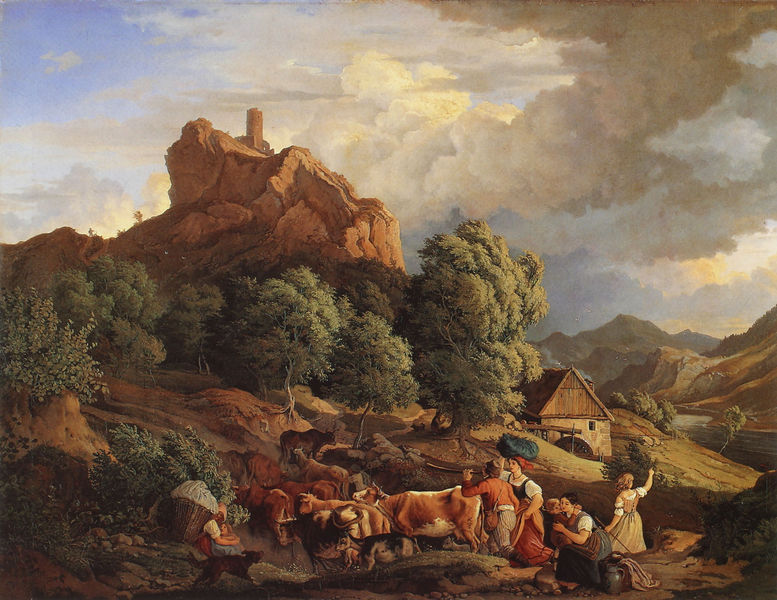
Titel: Aufsteigendes Gewitter am Schreckenstein bei Aussig
Künstler: Ludwig Richter
Institution: Leipzig, Museum der bildenden Künste
Schlagwörter: blau, felsen, gemälde, himmel, mann, wolken, bäume, fluss, frauen, grün, landschaft, menschen, abend, braun, grau, dach, gebäude, haus, rot, tiere, malerei, arm, kühe, mühle, natur, kind, mutter, tal, bauern, turm, krug, berge, kuh, rind, pause, rast, romantik, wetter, ruine, burg, hirten, mühlrad, transzendenz, haof